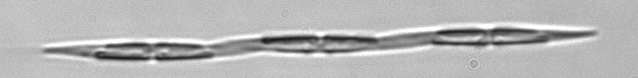
Label: Pseudo-nitzschia